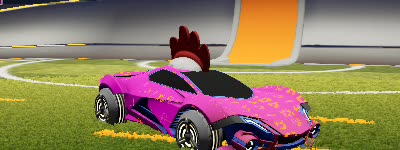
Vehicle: werewolf